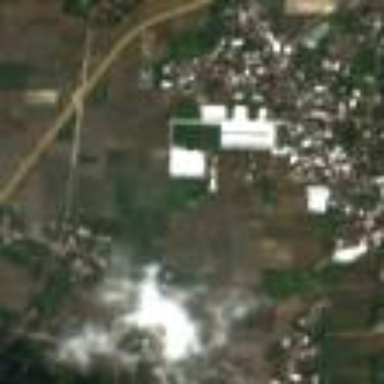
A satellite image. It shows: Farmland with rice crops ready for harvest.